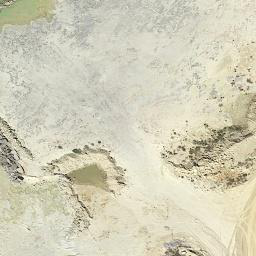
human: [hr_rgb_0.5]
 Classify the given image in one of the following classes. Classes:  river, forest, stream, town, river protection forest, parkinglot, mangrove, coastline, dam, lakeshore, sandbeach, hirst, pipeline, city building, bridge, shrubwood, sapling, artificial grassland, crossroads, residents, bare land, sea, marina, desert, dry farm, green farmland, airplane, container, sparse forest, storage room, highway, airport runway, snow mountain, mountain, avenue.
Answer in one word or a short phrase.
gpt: bare land